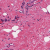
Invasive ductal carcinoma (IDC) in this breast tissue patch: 0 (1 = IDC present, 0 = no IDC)